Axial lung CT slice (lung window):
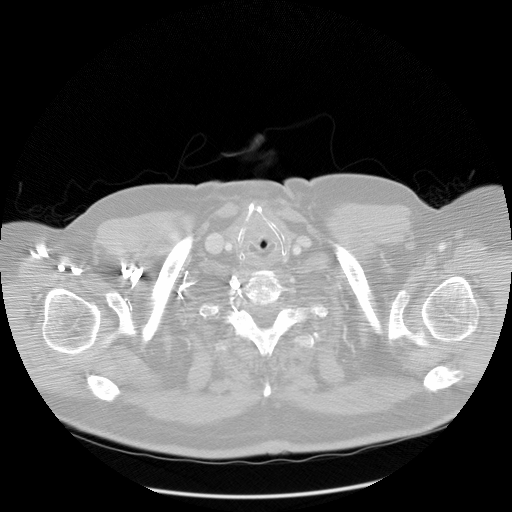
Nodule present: no